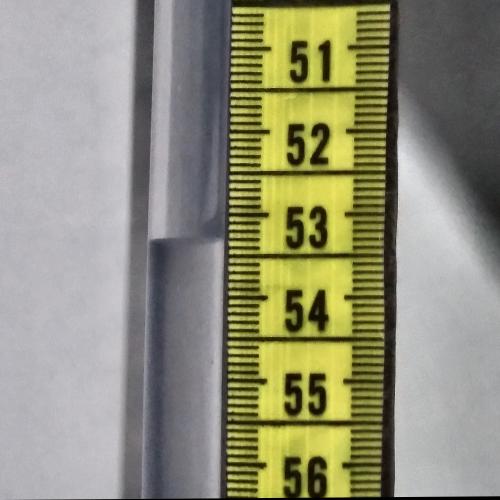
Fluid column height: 53.3 cm